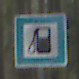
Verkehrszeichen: Tankstelle
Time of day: Midday
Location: Outdoor (Nature)
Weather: Overcast
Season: NotSpecified
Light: Natural